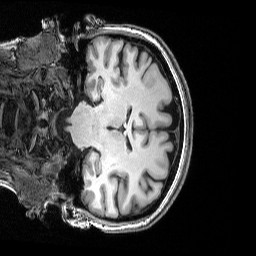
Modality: T1w
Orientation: coronal
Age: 42
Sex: female
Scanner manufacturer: siemens
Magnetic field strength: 3 T
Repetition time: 2.53 s
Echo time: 0.0035 s